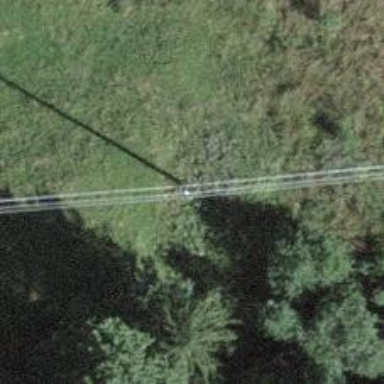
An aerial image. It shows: Utility pole in the area.